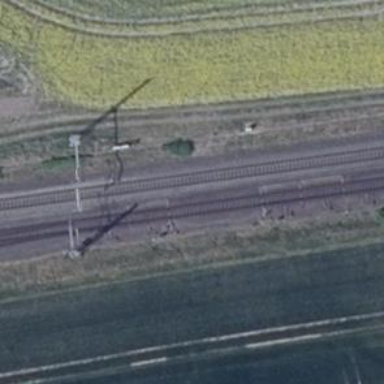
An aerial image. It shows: Railway switch with the turnout on the left side.